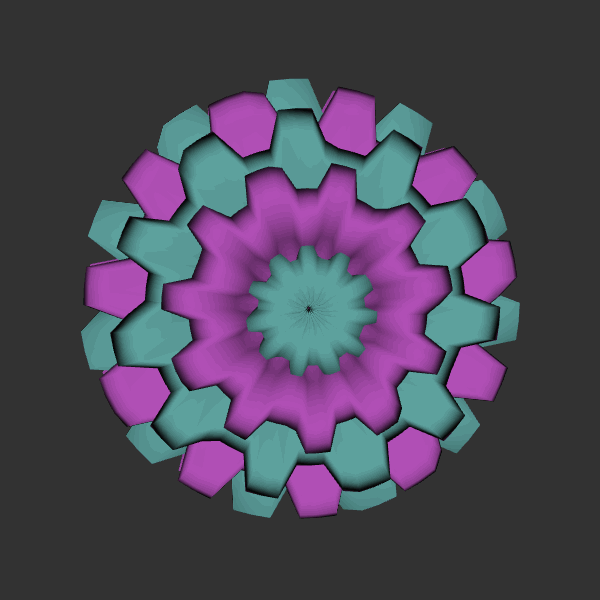
Background: dark